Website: ulta-beauty
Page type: billing-address
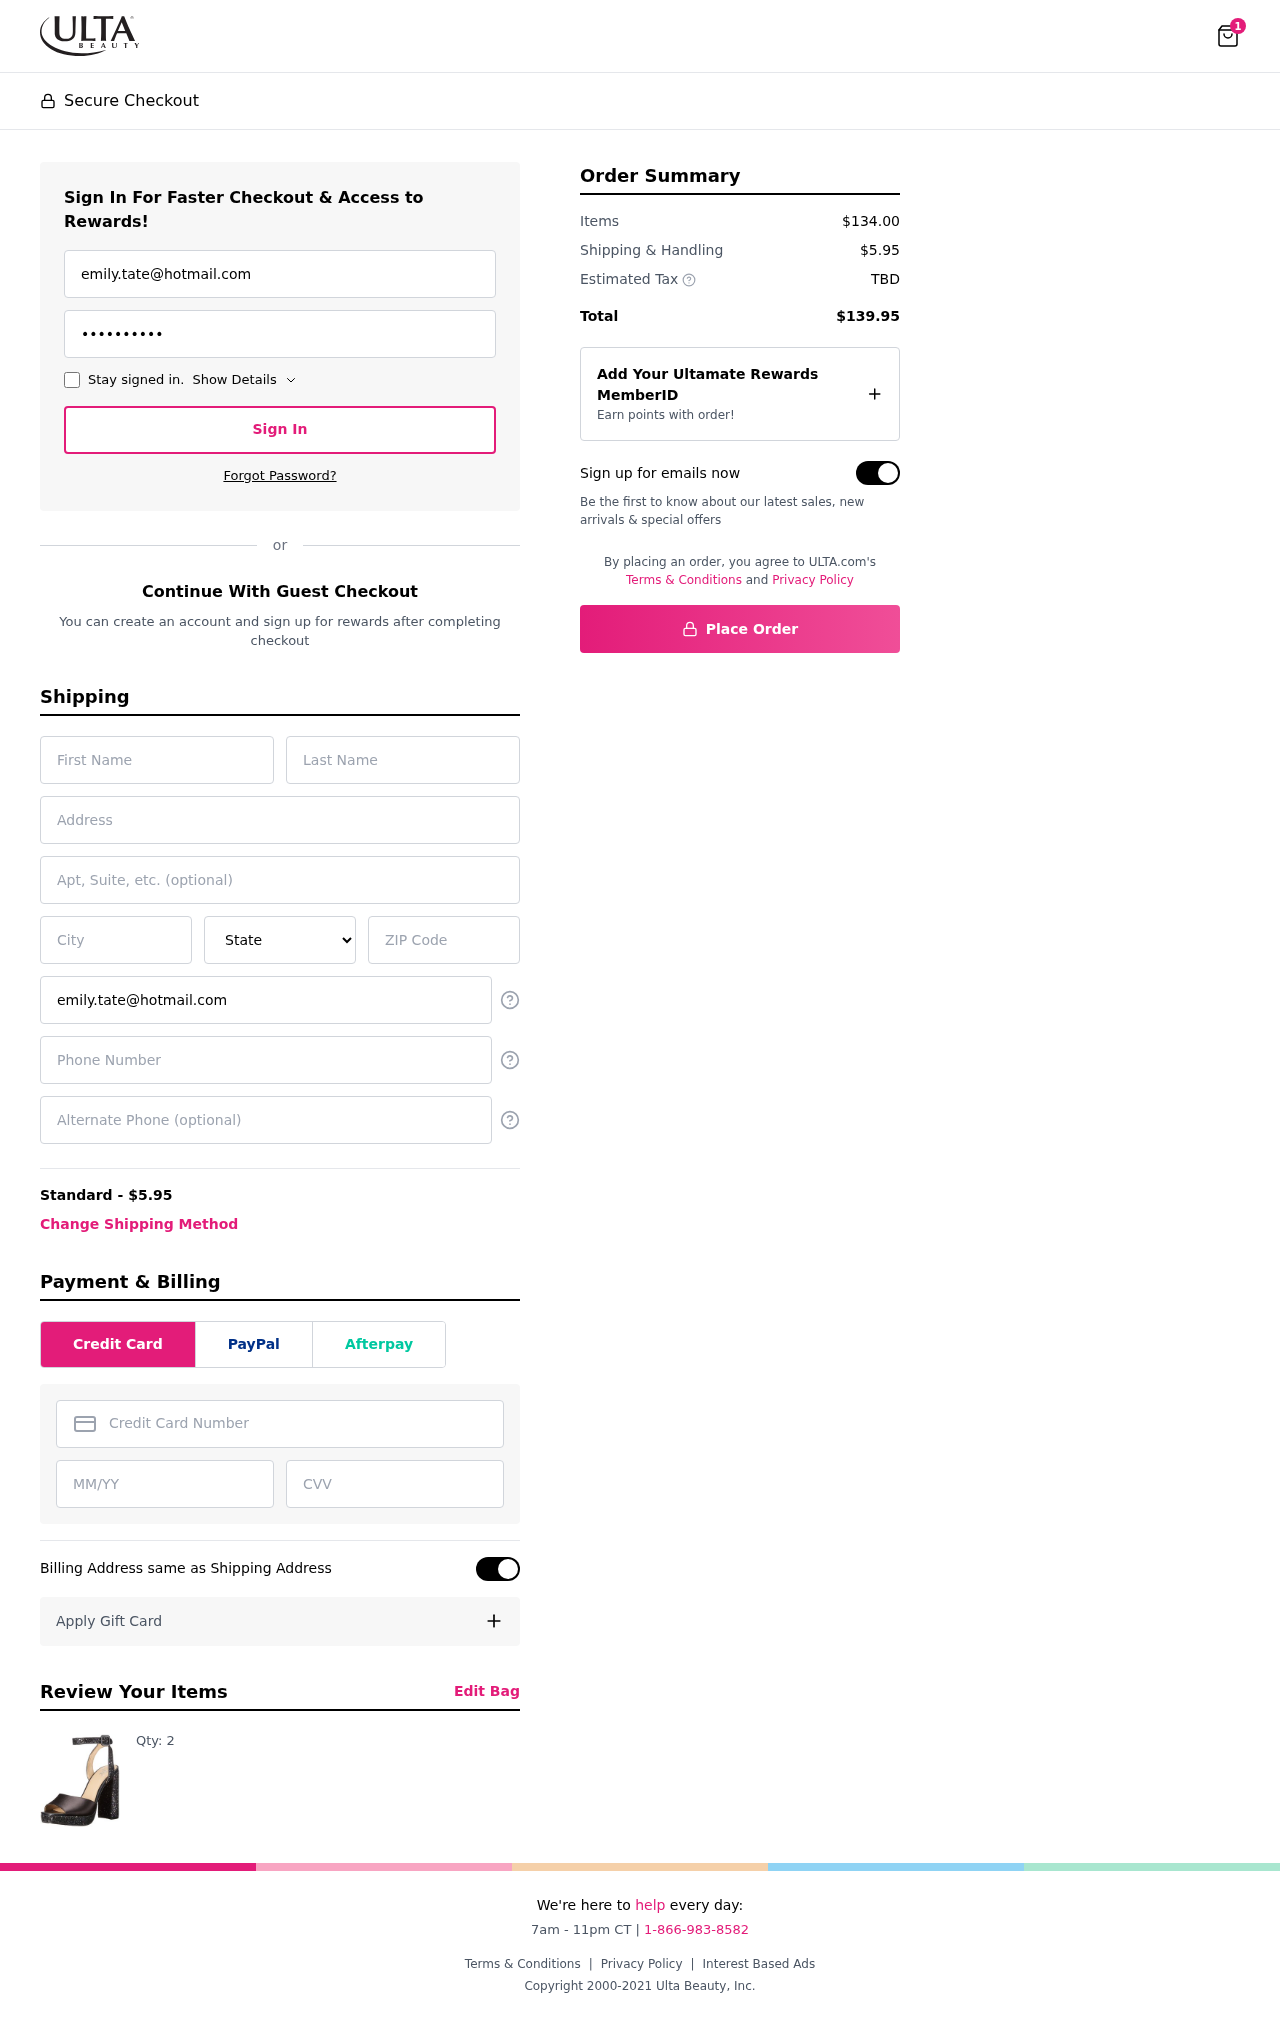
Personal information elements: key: PII_STATE
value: Hawaii
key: PII_EMAIL
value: emily.tate@hotmail.com
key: PII_FIRSTNAME
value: Emily
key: PII_LASTNAME
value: Tate
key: PII_STREET
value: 29620 Knight Green
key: PII_STREET2
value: Apt. 388
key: PII_CITY
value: Kellyland
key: PII_POSTCODE
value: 98273
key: PII_PHONE
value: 2894768005
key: PII_ALT_PHONE
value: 5106250943
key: PII_CARD_NUMBER
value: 3415 8662 0964 060
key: PII_CARD_EXPIRY
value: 06/30
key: PII_CARD_CVV
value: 8459
Product elements: key: PRODUCT1_QUANTITY
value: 2
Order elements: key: ORDER_NUM_ITEMS
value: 1
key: ORDER_SHIPPING_COST
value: $5.95
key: ORDER_SUBTOTAL
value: $134.00
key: ORDER_TOTAL
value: $139.95